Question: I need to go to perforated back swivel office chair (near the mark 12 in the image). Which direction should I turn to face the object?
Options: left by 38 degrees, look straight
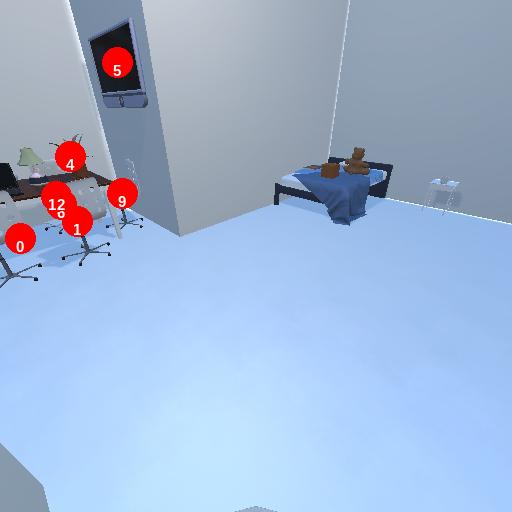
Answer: left by 38 degrees